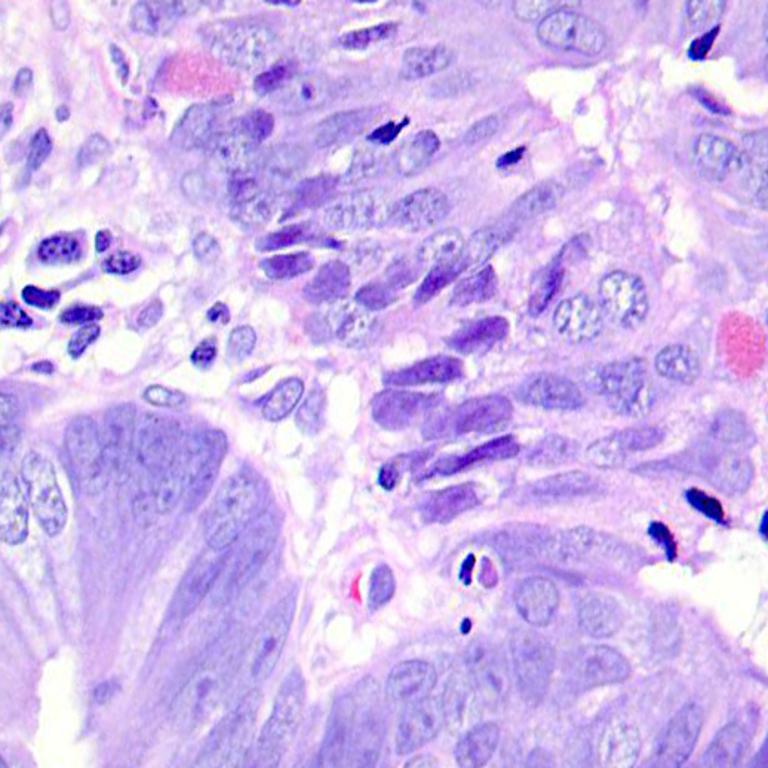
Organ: colon
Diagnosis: adenocarcinomas